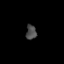
Tissue: prostate
Cell type: T cells
Senescence score: 0.2825
Nuclear area (px): 148
Mean DAPI intensity: 74.973